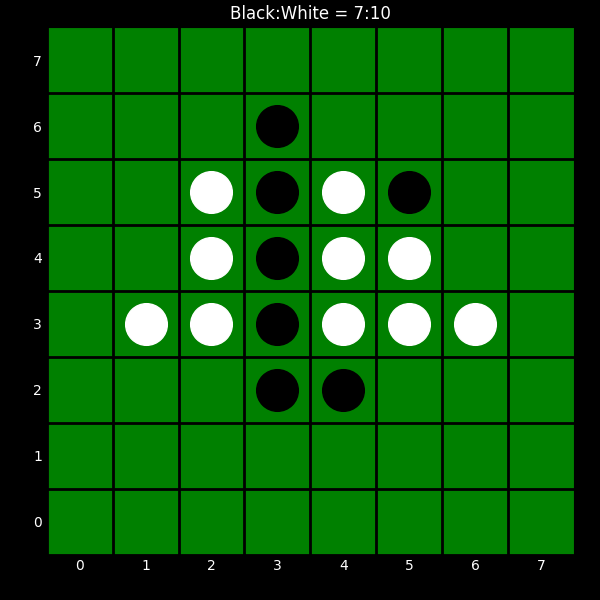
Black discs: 7
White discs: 10